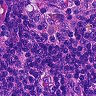
Metastatic tissue present: no